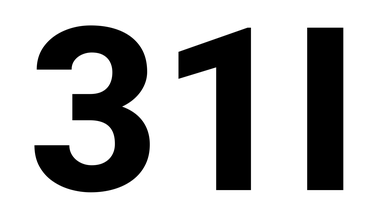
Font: Roboto_ExtraBold